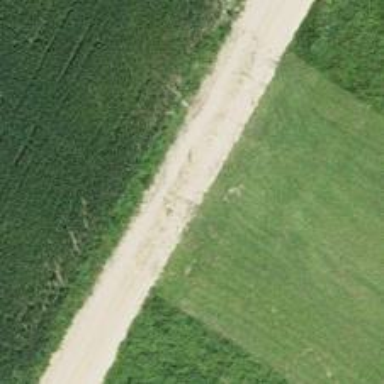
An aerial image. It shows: Compacted track with grade2 level.